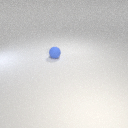
small blue rubber sphere